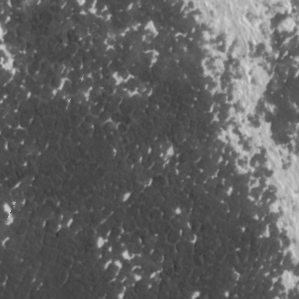
Label: frost